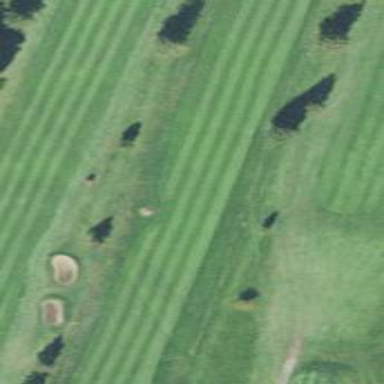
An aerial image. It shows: Golf fairway surrounded by grass.